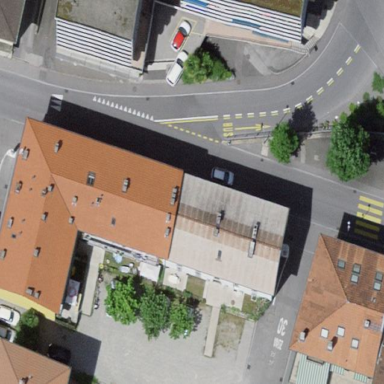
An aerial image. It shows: Commercial building.